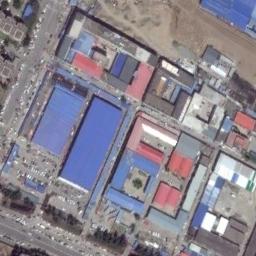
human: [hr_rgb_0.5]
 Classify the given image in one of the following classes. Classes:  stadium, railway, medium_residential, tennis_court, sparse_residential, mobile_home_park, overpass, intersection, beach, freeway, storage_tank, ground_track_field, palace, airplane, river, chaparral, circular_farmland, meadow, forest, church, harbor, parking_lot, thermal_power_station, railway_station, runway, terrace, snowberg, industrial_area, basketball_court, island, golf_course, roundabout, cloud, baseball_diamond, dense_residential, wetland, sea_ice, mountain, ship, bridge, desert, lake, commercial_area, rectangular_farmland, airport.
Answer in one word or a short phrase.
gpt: industrial_area